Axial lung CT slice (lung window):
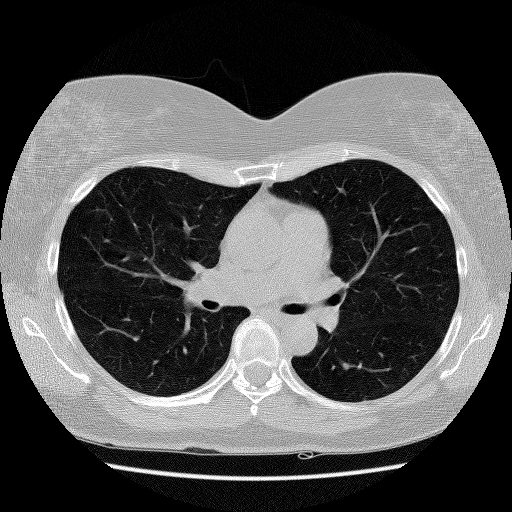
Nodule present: no